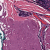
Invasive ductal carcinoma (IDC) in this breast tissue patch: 0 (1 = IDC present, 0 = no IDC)